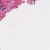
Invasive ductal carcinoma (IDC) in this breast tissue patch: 0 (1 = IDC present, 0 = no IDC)